Field crop: maize
Growth stage: 2
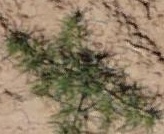
Species: salsola